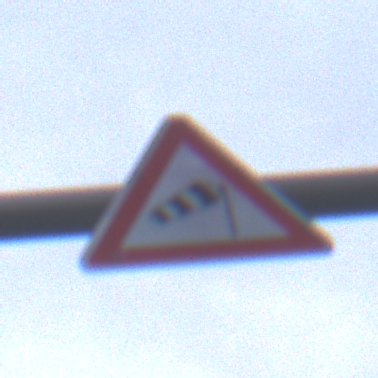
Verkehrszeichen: SeitenwindVonRechts
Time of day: SunriseSunset
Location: Outdoor (Urban)
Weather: PartlyCloudy
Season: NotSpecified
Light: Natural